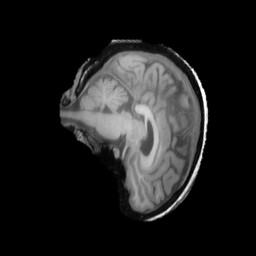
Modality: T1w
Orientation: sagittal
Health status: ill
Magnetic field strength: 3 T